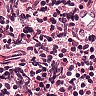
Metastatic tissue present: no